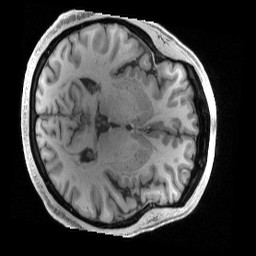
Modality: T1w
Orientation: axial
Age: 52
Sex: male
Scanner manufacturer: siemens
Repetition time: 2.4 s
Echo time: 0.00231 s